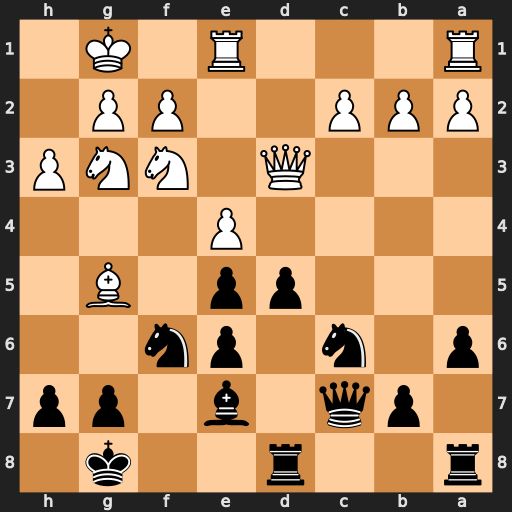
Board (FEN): r2r2k1/1pq1b1pp/p1n1pn2/3pp1B1/4P3/3Q1NNP/PPP2PP1/R3R1K1
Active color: b
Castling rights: -
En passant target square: -
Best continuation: dxe4 Qb3 exf3